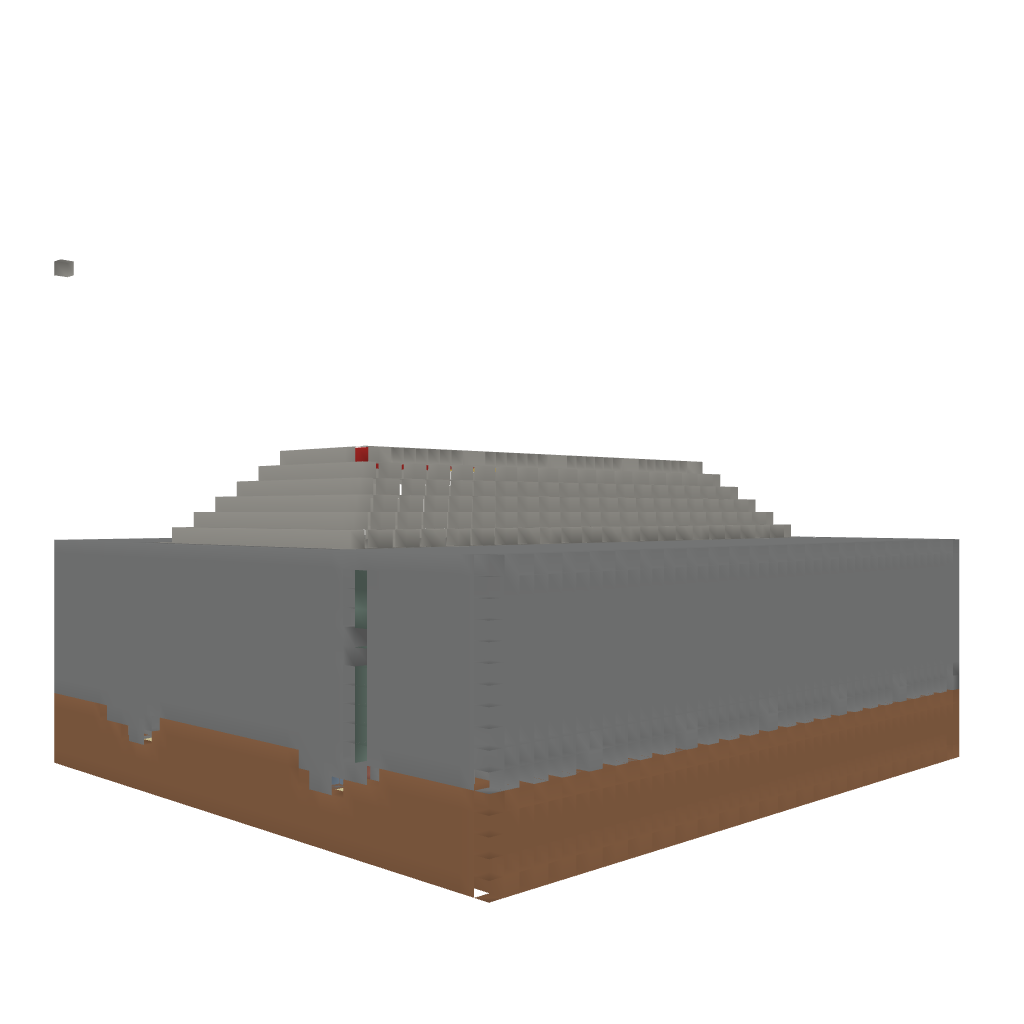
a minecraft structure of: [warp xp] Xp farm !